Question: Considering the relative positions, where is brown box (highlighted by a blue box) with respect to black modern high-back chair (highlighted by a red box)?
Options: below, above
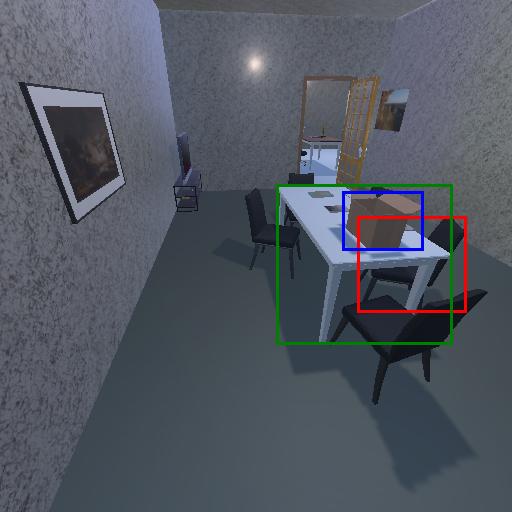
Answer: below